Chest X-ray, PA view. Patient: 33 years old, sex M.
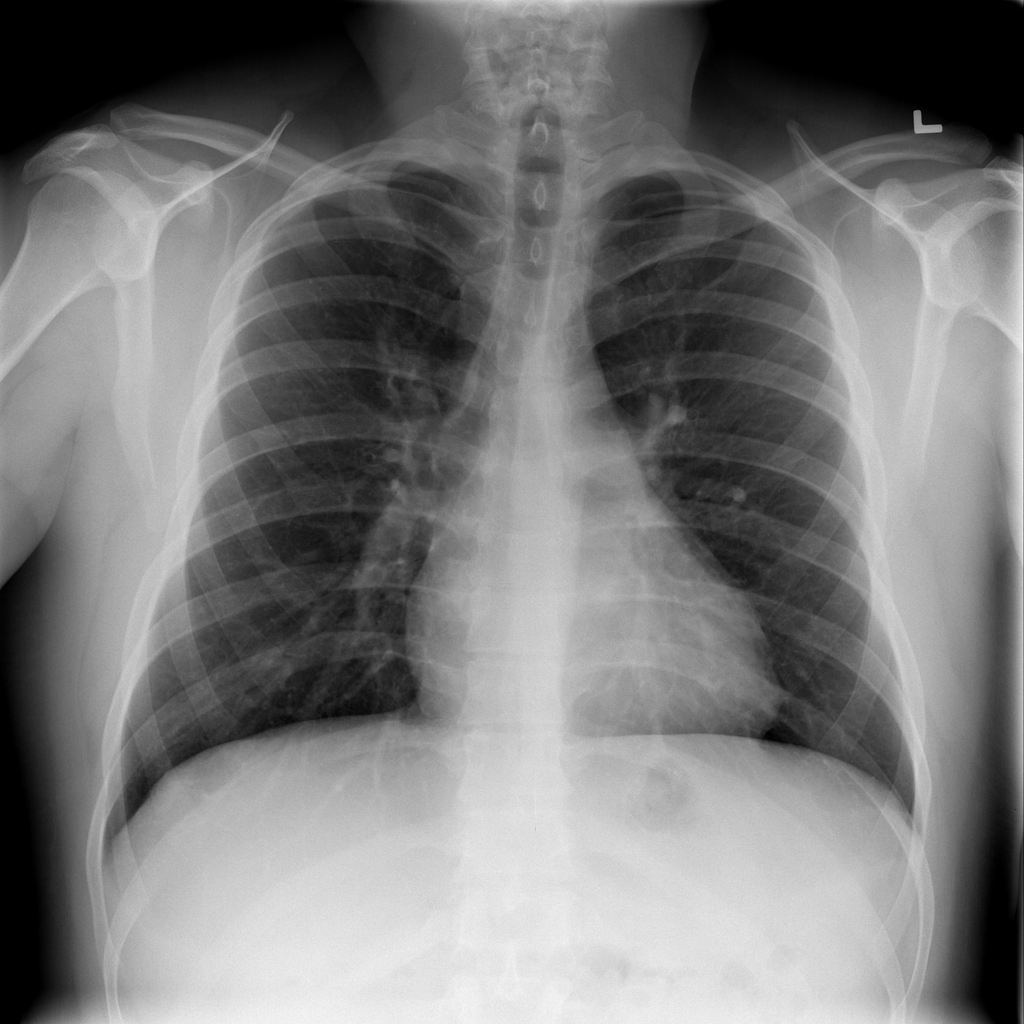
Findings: No Finding